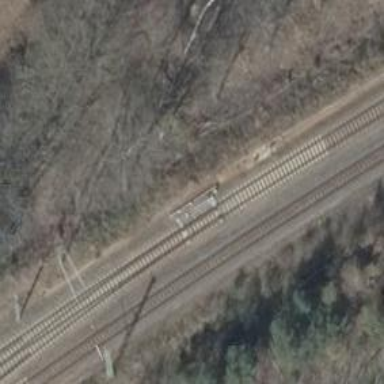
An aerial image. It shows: Railway switch.